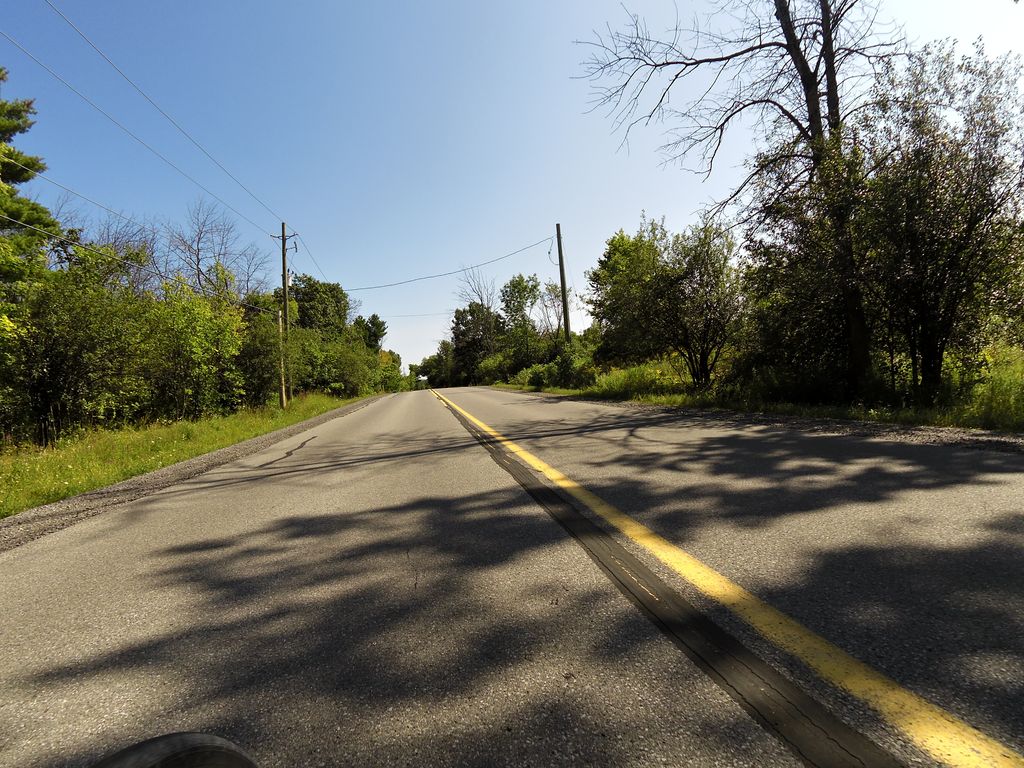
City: ottawa-gatineau